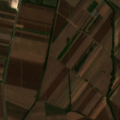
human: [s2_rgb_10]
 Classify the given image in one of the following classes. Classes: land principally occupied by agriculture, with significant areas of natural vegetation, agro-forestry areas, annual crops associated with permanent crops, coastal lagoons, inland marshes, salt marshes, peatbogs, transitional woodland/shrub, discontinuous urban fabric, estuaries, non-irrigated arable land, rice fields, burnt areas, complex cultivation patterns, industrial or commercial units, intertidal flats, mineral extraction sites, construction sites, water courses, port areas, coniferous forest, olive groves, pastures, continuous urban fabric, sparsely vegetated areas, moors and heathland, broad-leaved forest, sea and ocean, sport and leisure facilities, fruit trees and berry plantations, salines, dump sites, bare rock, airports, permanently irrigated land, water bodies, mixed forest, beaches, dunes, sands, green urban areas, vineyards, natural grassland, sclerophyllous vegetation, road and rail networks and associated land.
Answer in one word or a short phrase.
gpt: industrial or commercial units, non-irrigated arable land